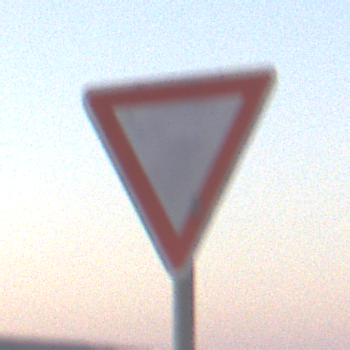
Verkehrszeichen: VorfahrtGewaehren
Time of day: SunriseSunset
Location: Outdoor (RoadRail)
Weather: PartlyCloudy
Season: NotSpecified
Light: Natural